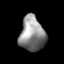
Tissue: lung
Cell type: Epithelial cells
Senescence score: 0.1828
Nuclear area (px): 849
Mean DAPI intensity: 140.008